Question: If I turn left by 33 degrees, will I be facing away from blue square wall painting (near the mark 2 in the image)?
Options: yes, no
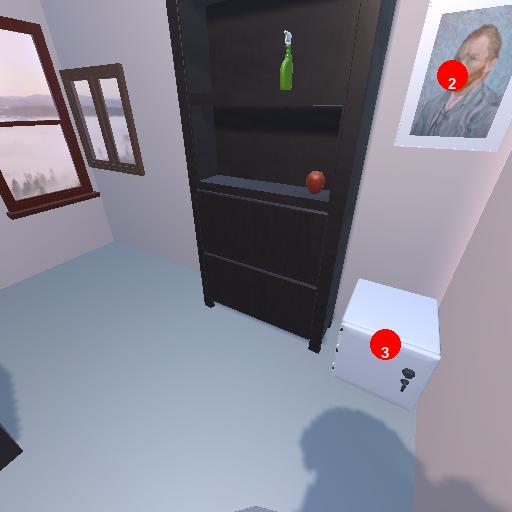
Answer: yes